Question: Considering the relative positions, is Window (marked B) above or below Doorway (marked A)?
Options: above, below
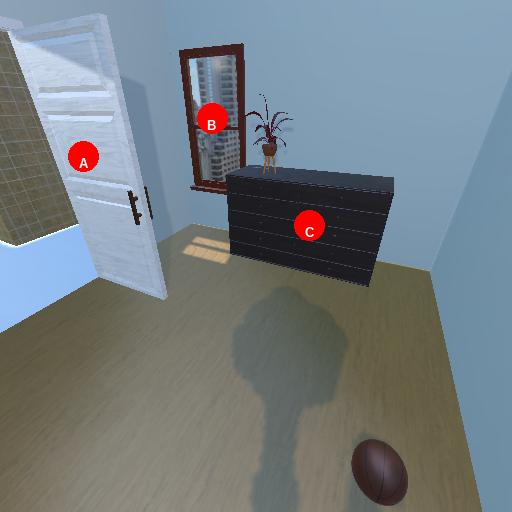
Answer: above